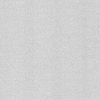
Atmospheric dust classification: dusty